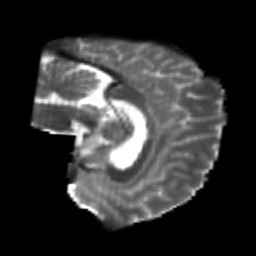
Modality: T2w
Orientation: sagittal
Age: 22
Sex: male
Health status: healthy
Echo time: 0.074 s